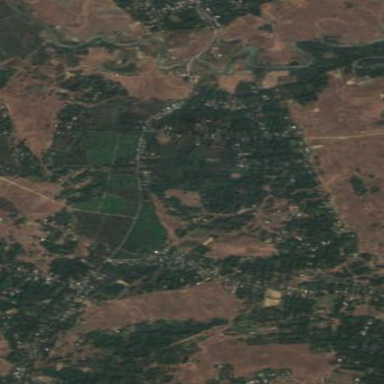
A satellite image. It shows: Orchard consisting of tea plants.